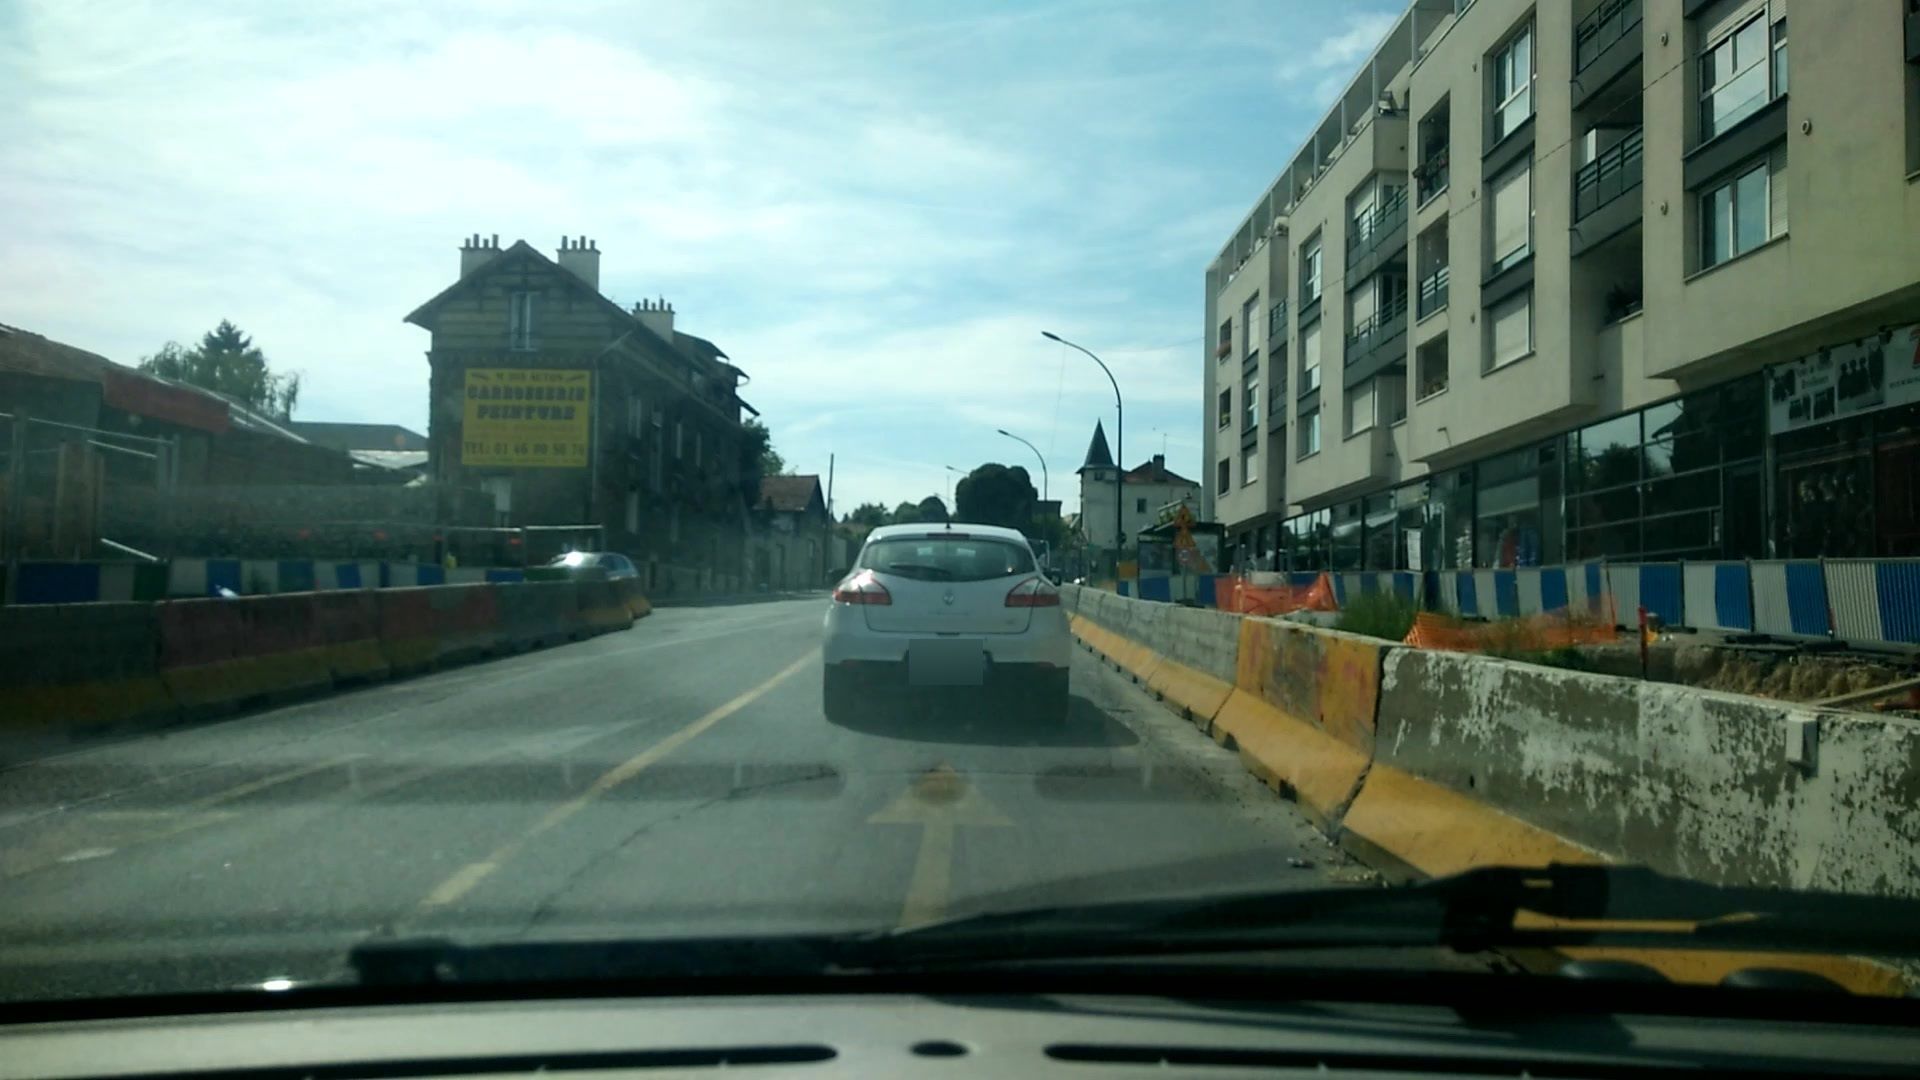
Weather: cloudy
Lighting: day
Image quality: good
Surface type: driving surface
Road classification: path
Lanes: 2.0
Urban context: urban centre
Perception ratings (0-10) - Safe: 3.58, Lively: 8.13, Beautiful: 2.83, Boring: 3.14, Depressing: 3.91, Wealthy: 2.12